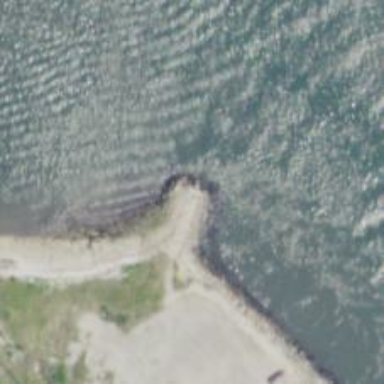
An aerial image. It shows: Breakwater structure.